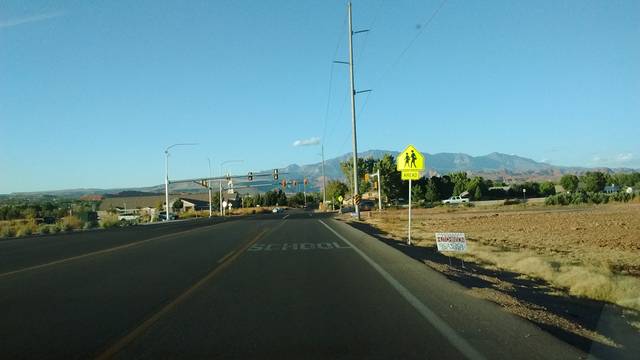
Region: United States
Coordinates: 37.095, -113.523